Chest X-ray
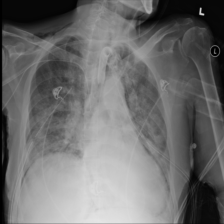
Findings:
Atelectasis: negative
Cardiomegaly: negative
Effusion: negative
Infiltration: positive
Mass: negative
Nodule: negative
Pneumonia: negative
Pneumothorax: negative
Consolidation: negative
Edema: negative
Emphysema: negative
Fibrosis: negative
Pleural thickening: negative
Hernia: negative